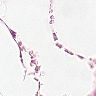
Metastatic tissue present: no